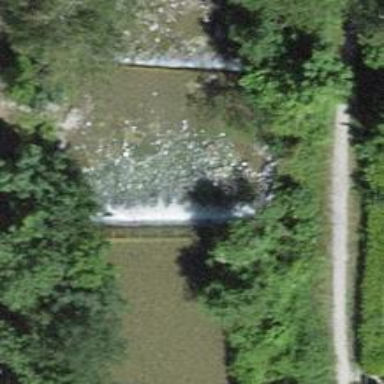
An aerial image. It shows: Weir in waterway.